Question: In this code, prosseek.B#bar() method invokes prosseek.SuperA#foo().
'''
package prosseek;
public class SuperA {
int i = 0;
public void foo()
{
System.out.println(i);
}
}
public class B {
public void bar()
{
SuperA a = new SuperA();
a.foo();
}
}
'''
I need to detect the type of foo() invoked in bar().
I use ASTVisitor to detect the MethodInvocation code (a.foo()), but I'm not sure what should I do in order to get the 'SuperA' type from it.
'''
ICompilationUnit icu = type.getCompilationUnit();
final ASTParser parser = ASTParser.newParser(AST.JLS3);
parser.setKind(ASTParser.K_COMPILATION_UNIT);
parser.setSource(icu);
parser.setResolveBindings(true); // we need bindings later on
CompilationUnit unit = (CompilationUnit) parser.createAST(null);
unit.accept(new ASTVisitor() {
public boolean visit(MethodInvocation methodInvocation)
{
// ???
return false;
}
}
'''
## ADDED
I got the hint from JDT fundamentals tutorial.

I tried the following code:
'''
IBinding binding = methodInvocation.resolveTypeBinding();
IType type = (IType)binding.getJavaElement();
if (type == null)
return false;
'''
However, I got null for the return value of binding.getJavaElement();
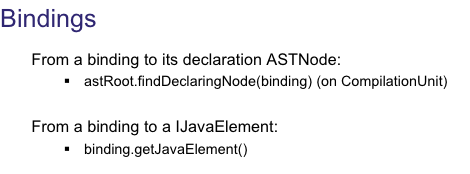
Answer: Instead of taking the type of the , may be you need to take the type from the . I have not tested this, but this might help.
'''
public boolean visit(MethodInvocation node) {
Expression exp = node.getExpression();
ITypeBinding typeBinding = node.getExpression().resolveTypeBinding();
System.out.println("Type: " + typeBinding.toString());
}
'''